Question: I have the following script which handles the animation of a background image for items in my navigation bar:
'''
$j(function() {
$j(".menu-item").find(".bottom_nav").hover(function () {
$j(this).animate( {
backgroundPosition : '0px 35px'}
, 300); }
, function () {
$j(this).animate( {
backgroundPosition : '0px 0px'}
, 600); }
);
});
'''
This works fine, except that when the nav item has a submenu and the user hovers over the submenu I don't want the second animation in this function to fire, i.e. I would like the backgroundPosition to remain as '0px 35px'. This would work as is, but the submenu is outside of .bottom_nav div. The structure of the markup for the menu/submenu is handled by a Wordpress theme and I'm not sure how to alter this. Here's a screenshot that will give you an idea of the markup:

As you can see '<ul class="sub-menu">' is outside of the .bottom_nav div.
You can see the nav item in action on <URL>. The second item in the navigation bar called "News" has a drop-down submenu, and I would like the background colour on the nav item "News" to stay green when hovering over this submenu.
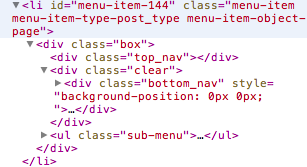
Answer: I sorted this by adding the following:
'''
$j(function() {
$j(".sub-menu").hover(function () {
$j(this).closest('.menu-item').find(".bottom_nav").stop().animate( {
backgroundPosition : '0px 35px'}
, 300); }
, function () {
$j(this).closest('.menu-item').find(".bottom_nav").stop().animate( {
backgroundPosition : '0px 0px'}
, 600); }
);
});
'''